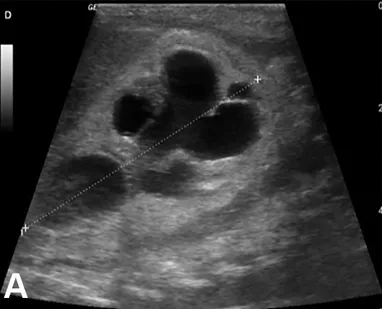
Ultrasound scan showing bilateral ureterohydronephrosis.
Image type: radiology (ultrasound)